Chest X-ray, AP view. Patient: 53 years old, sex F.
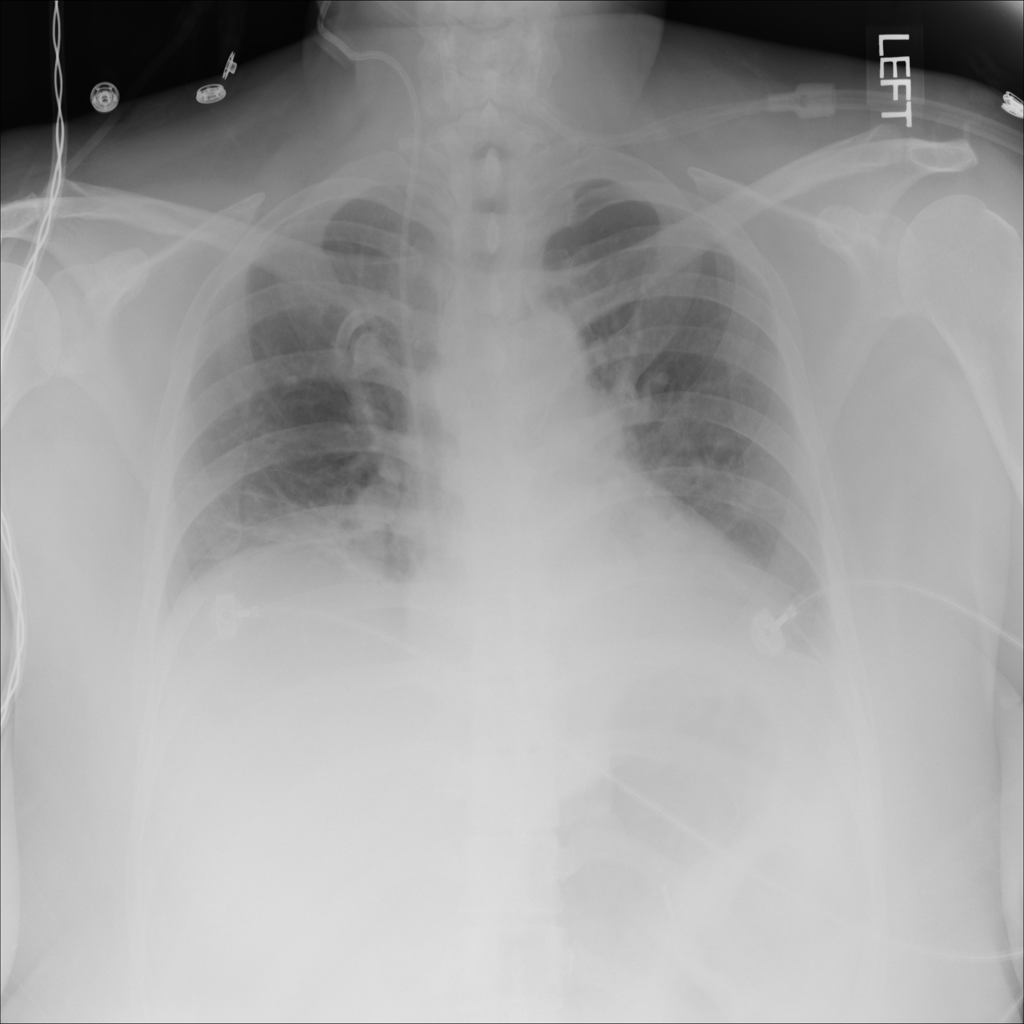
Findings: Atelectasis, Effusion, Infiltration